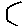
Label: hexagon